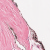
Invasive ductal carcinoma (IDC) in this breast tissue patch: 0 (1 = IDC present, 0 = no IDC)